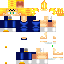
A male human skin with medium skin, wearing blonde long hair dressed in a blue tshirt and blue pants, featuring a closed mouth.